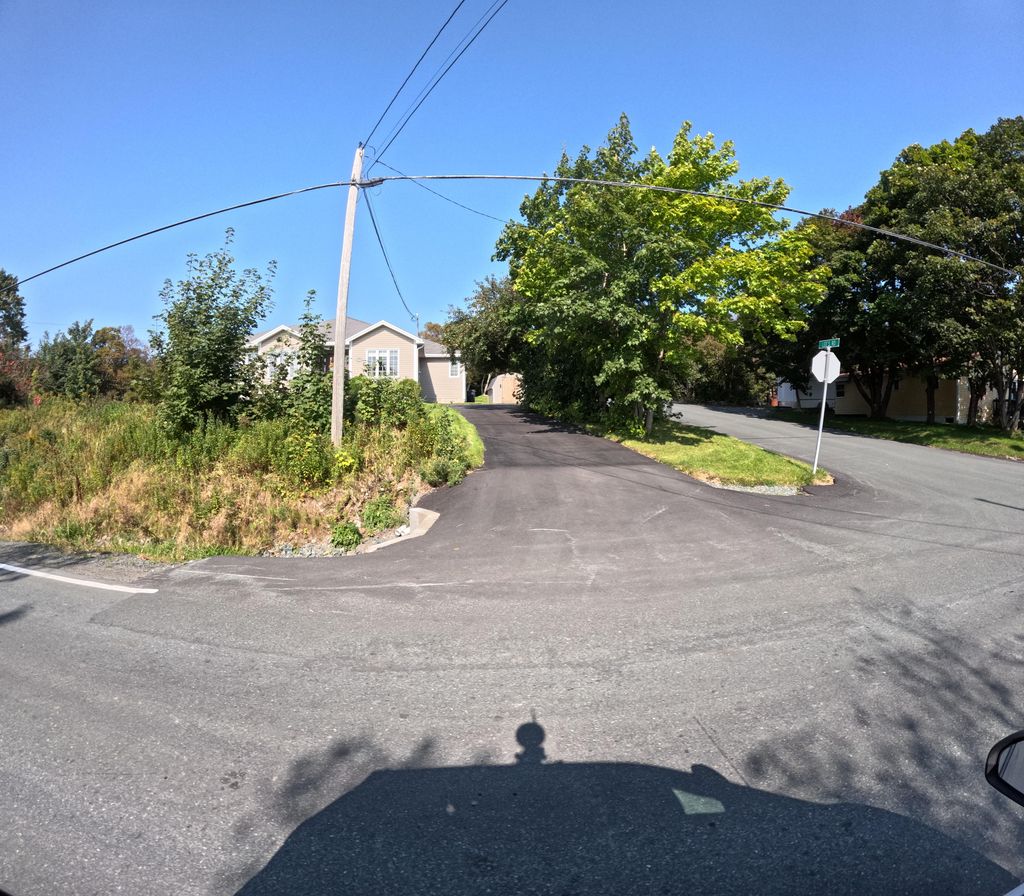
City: st_johns